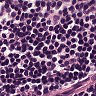
Metastatic tissue present: no